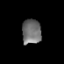
Tissue: prostate
Cell type: T cells
Senescence score: 0.7282
Nuclear area (px): 470
Mean DAPI intensity: 111.874